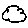
Label: cloud